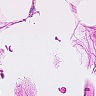
Metastatic tissue present: no